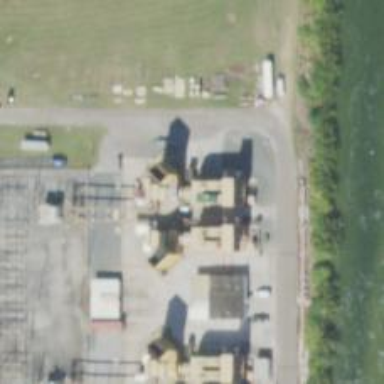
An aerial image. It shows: Gas turbine power generator.